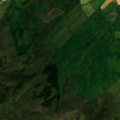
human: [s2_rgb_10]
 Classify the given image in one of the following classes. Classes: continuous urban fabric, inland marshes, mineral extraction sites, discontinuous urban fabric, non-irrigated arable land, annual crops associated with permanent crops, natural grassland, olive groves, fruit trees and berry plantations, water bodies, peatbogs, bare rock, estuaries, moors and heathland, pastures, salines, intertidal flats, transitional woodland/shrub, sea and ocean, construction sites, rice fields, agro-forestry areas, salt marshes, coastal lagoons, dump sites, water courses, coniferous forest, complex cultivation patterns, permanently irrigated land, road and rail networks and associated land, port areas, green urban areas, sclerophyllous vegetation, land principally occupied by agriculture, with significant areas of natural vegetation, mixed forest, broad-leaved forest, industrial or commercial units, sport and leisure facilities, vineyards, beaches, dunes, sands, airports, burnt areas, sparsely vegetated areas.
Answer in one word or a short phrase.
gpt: pastures, coniferous forest, moors and heathland, peatbogs